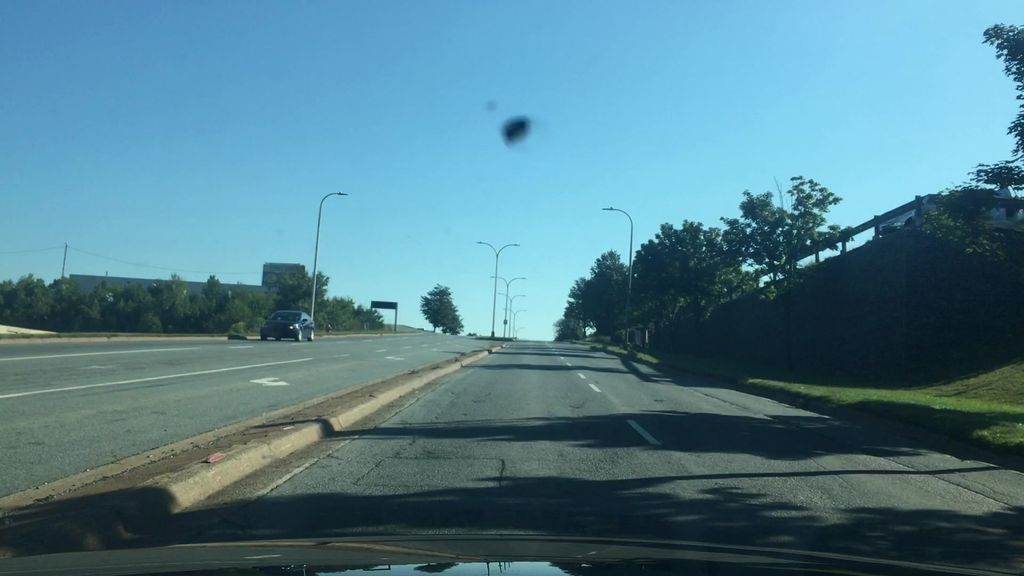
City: halifax